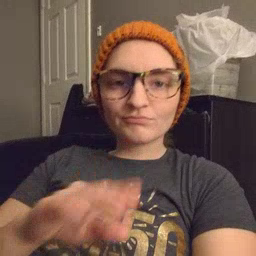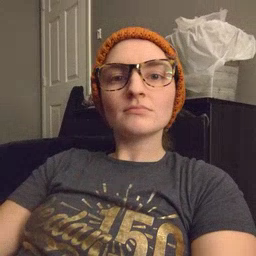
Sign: close